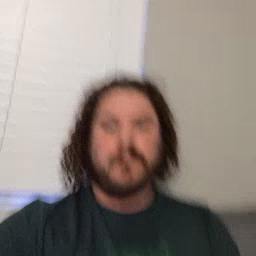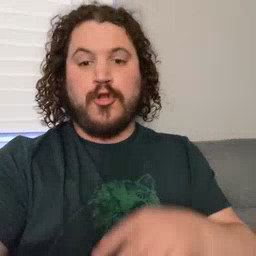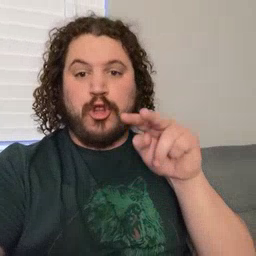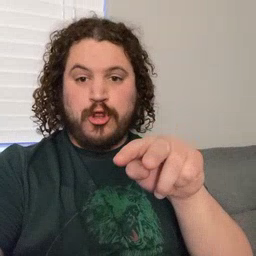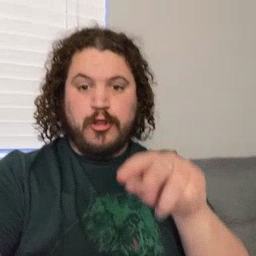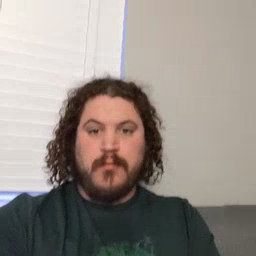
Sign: look